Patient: sex M, age 83
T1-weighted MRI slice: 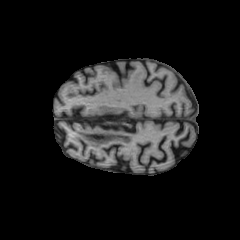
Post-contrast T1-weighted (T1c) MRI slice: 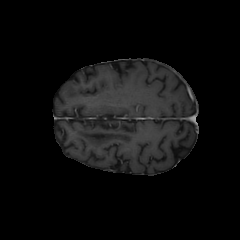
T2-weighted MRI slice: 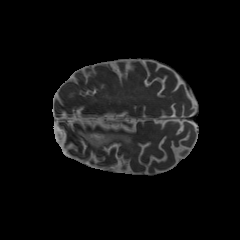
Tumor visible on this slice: no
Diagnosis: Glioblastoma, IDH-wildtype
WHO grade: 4